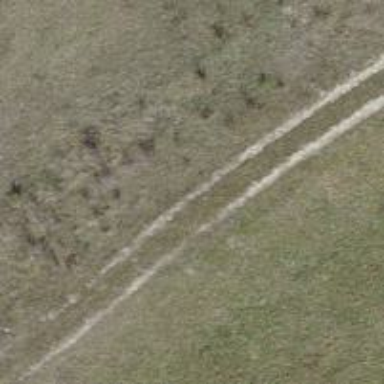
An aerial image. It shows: Track with very rough surface.